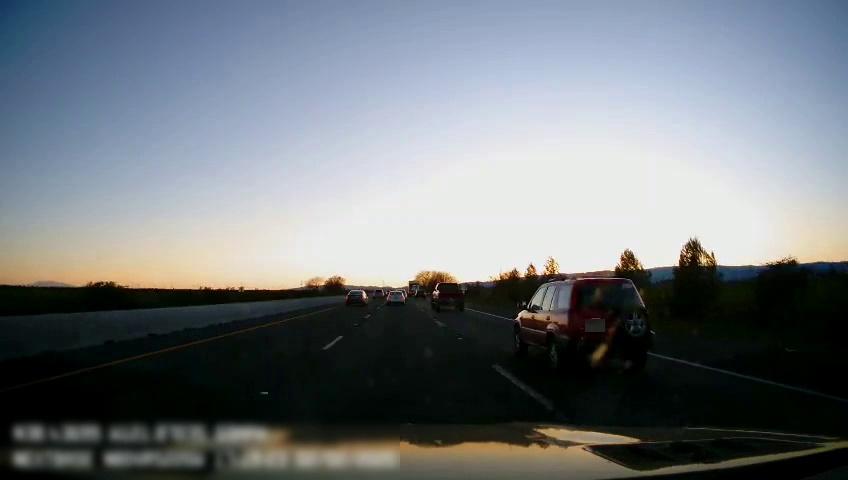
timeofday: Dusk/Dawn/Twilight
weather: Sunny
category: Drivable Space
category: Vehicles | Truck
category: Vehicles | SUV
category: Vehicles | Truck
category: Vehicles | SUV
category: Vehicles | SUV
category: Vehicles | Car
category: Vehicles | SUV
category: Vehicles | Car
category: Lanes | Current Lane
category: Lanes | Alternate Lane
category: Lanes | Alternate Lane
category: Lanes | Alternate Lane